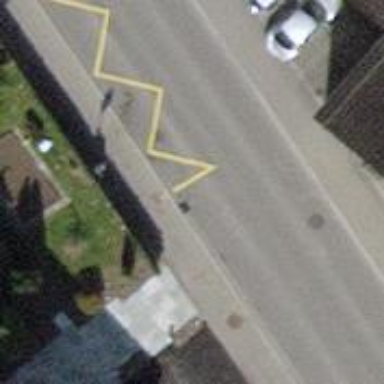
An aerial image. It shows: Bus stop with platform for public transport.